Question: I've installed the cookie extension for jquery, and am attempting to access the session id cookie.
I currently have two cookies for my session - see screenshot below:

however, $.cookie() only lists one:
'''
> $.cookie()
Object {csrftoken: "fFrlipYaeUmWkkzLrQLwepyACzTfDXHE"}
> $.cookie('sessionid')
undefined
'''
can i/how do i access the sessionid cookie from javascript?
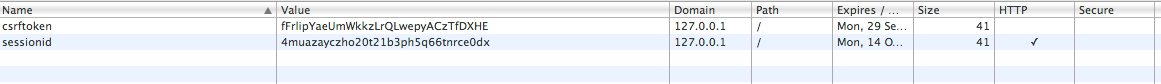
Answer: The session id cookie should be marked as HTTP Only, preventing access from javascript. This is a security issue, preventing session hijacking via an xss vulnerability.
You can see in your screenshot that the cookie is indeed marked as HTTP.
---
If you want to learn more about the flag see <URL>.